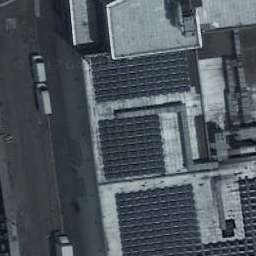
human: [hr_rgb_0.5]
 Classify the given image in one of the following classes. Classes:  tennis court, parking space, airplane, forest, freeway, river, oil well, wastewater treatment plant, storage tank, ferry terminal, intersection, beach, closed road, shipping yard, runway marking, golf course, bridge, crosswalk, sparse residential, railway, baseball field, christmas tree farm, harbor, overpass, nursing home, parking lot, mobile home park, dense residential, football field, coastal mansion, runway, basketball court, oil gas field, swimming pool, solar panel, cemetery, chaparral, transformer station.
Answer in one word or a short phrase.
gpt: solar panel